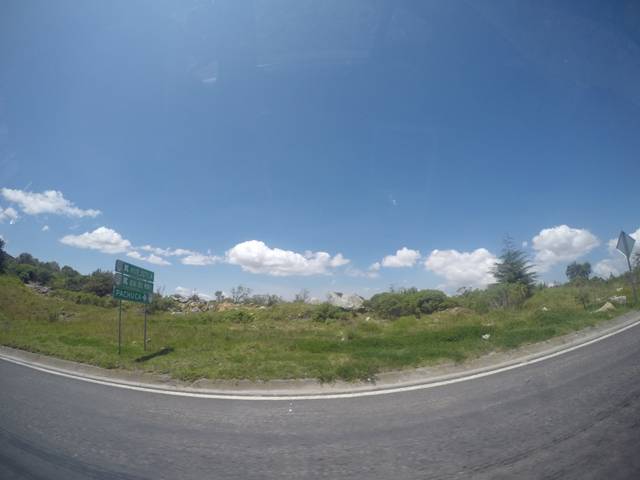
Region: Mexico
Coordinates: 20.139, -98.691